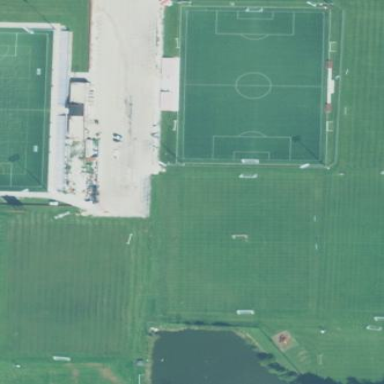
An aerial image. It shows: Soccer pitch for leisure land activities.